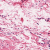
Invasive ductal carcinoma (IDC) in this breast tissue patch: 0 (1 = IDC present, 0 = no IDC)